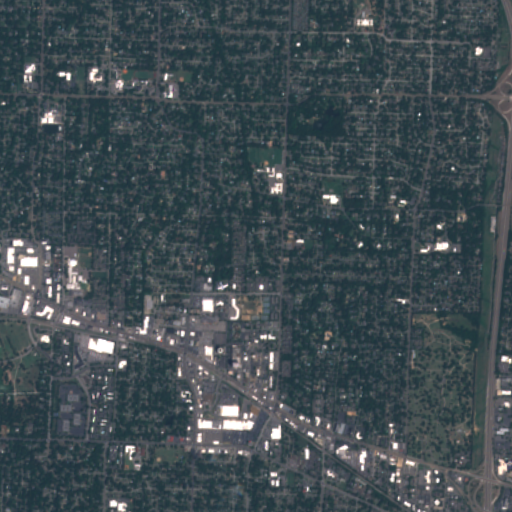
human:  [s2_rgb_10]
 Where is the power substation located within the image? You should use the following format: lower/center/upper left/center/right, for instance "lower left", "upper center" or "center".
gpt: The power substation is located in the center right of the image.
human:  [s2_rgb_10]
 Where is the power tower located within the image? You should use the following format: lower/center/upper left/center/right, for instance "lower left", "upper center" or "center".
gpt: The power tower is located in the right of the image.
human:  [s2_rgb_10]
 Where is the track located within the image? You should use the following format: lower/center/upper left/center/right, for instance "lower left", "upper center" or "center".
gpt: The track is located in the upper left of the image.
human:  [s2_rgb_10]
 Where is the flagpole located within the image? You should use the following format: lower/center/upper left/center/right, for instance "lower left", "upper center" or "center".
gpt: The flagpole is located in the lower right of the image.
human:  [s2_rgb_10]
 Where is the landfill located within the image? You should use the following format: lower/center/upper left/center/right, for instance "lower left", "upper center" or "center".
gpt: There is no landfill in the image.